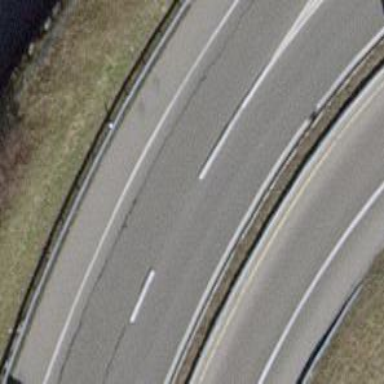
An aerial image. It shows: Asphalt trunk motorway.